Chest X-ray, AP view. Patient: 57 years old, sex M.
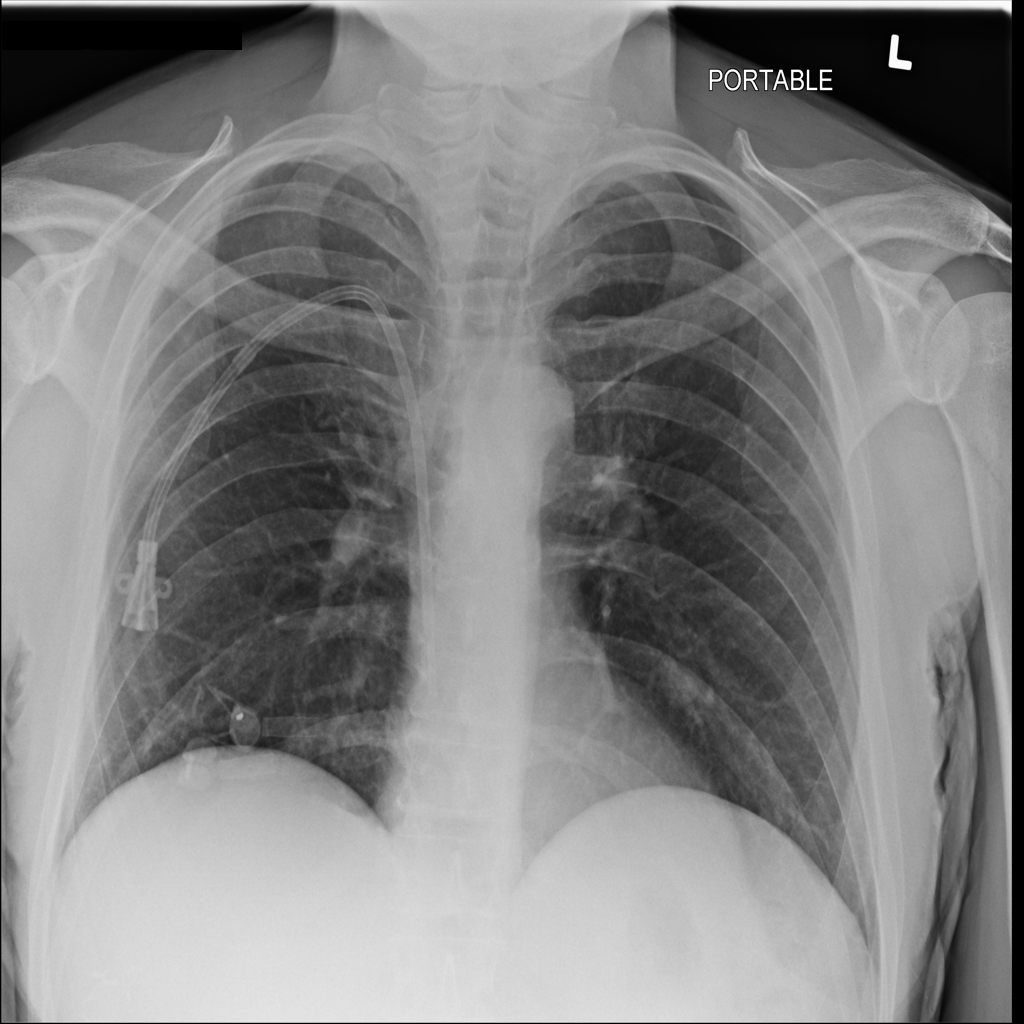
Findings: No Finding